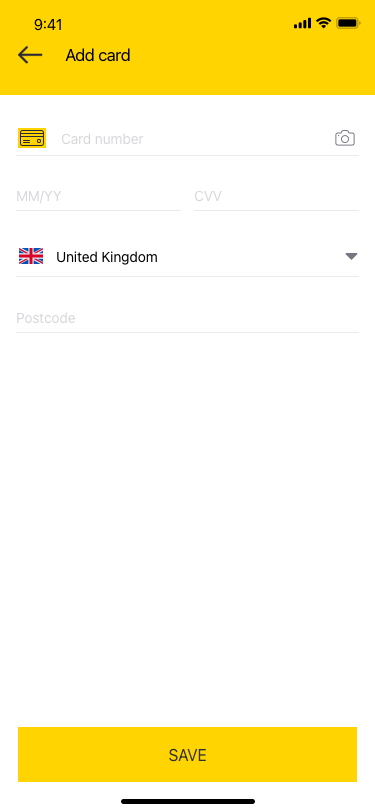
Text in this UI design:
Card number
Postcode
MM/YY
CVV
United Kingdom